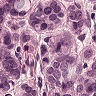
Metastatic tissue present: yes